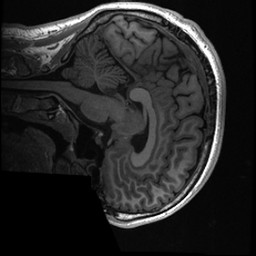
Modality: T1w
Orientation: sagittal
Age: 28
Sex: male